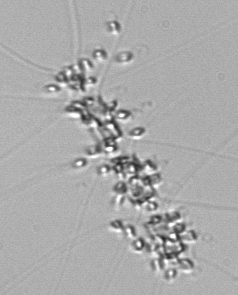
Label: Chaetoceros_didymus_TAG_external_flagellate